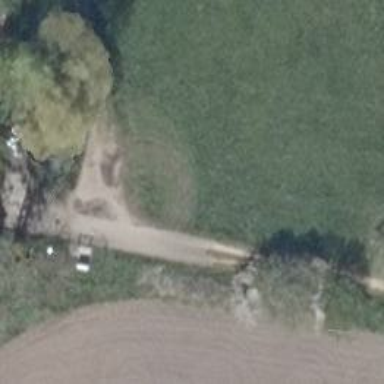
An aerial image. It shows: Footway with gravel surface.